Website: home-depot
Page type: customer-info-address
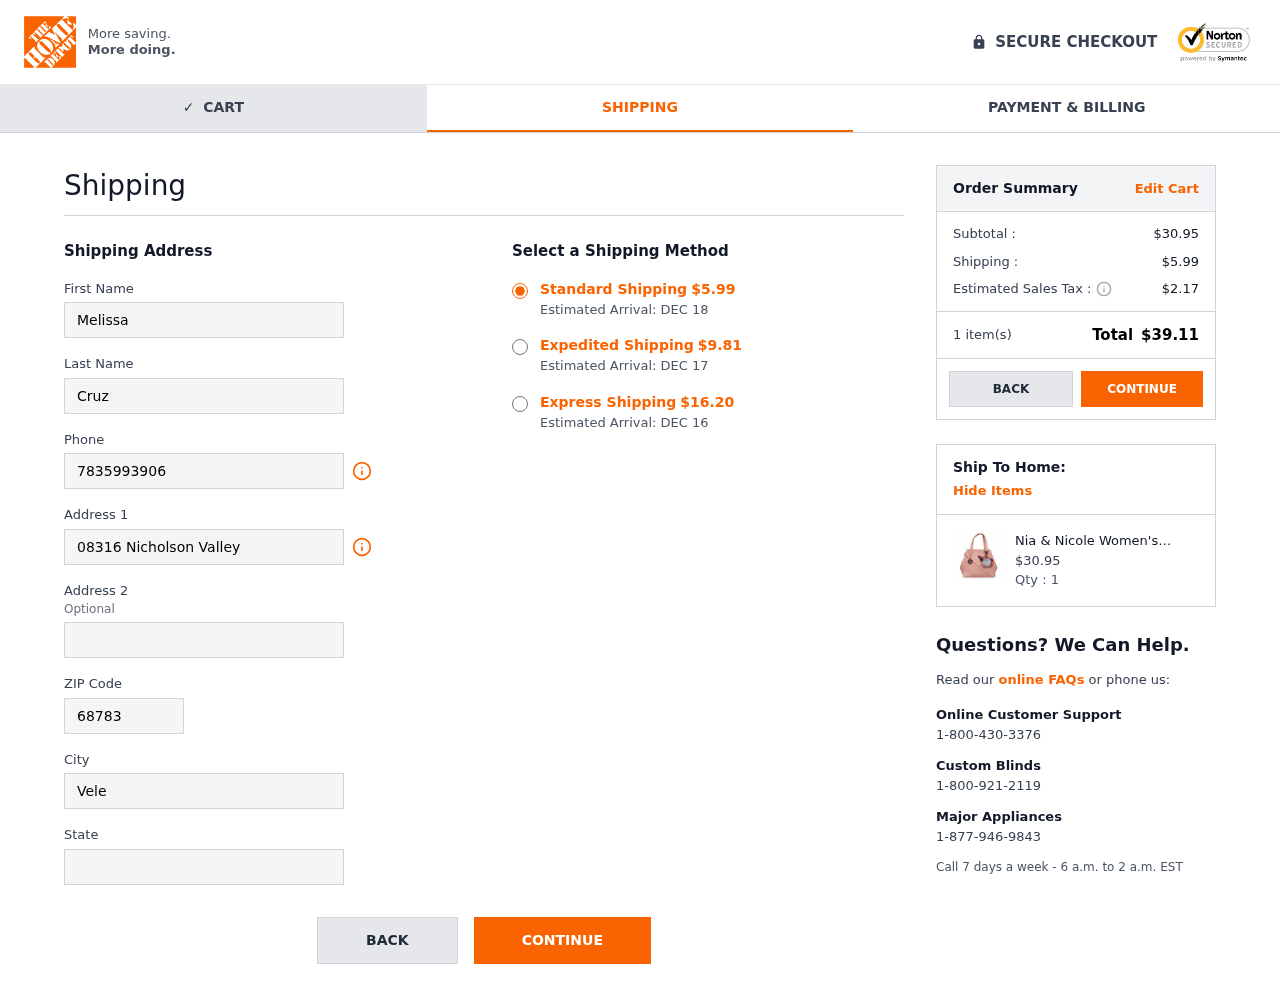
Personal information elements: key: PII_CITY
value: Velezfort
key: PII_FIRSTNAME
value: Melissa
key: PII_LASTNAME
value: Cruz
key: PII_PHONE
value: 7835993906
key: PII_POSTCODE
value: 68783
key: PII_STATE
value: Rhode Island
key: PII_STREET
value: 08316 Nicholson Valley
Product elements: key: PRODUCT1_NAME
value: Nia & Nicole Women's Handbag (Peach)
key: PRODUCT1_PRICE
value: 30.95
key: PRODUCT1_QUANTITY
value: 1
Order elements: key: ORDER_SHIPPING_COST
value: $5.99
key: ORDER_DELIVERY_DATE
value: Estimated Arrival: DEC 18
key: ORDER_SHIPPING_COST_EXPEDITED
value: $9.81
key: ORDER_DELIVERY_DATE_EXPEDITED
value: Estimated Arrival: DEC 17
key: ORDER_SHIPPING_COST_EXPRESS
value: $16.20
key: ORDER_DELIVERY_DATE_EXPRESS
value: Estimated Arrival: DEC 16
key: ORDER_SUBTOTAL
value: $30.95
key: ORDER_TAX
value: $2.17
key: ORDER_NUM_ITEMS
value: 1 item(s)
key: ORDER_TOTAL
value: $39.11